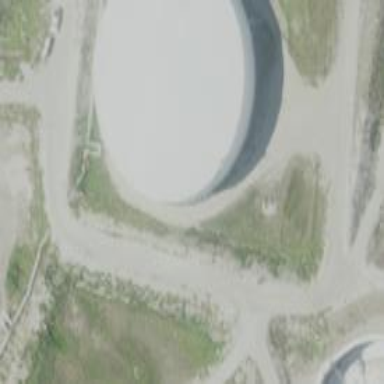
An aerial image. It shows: Storage tank which is man-made.